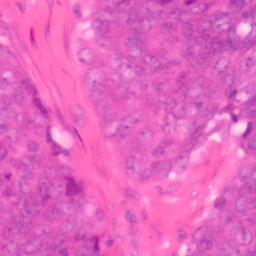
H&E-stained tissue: Colon